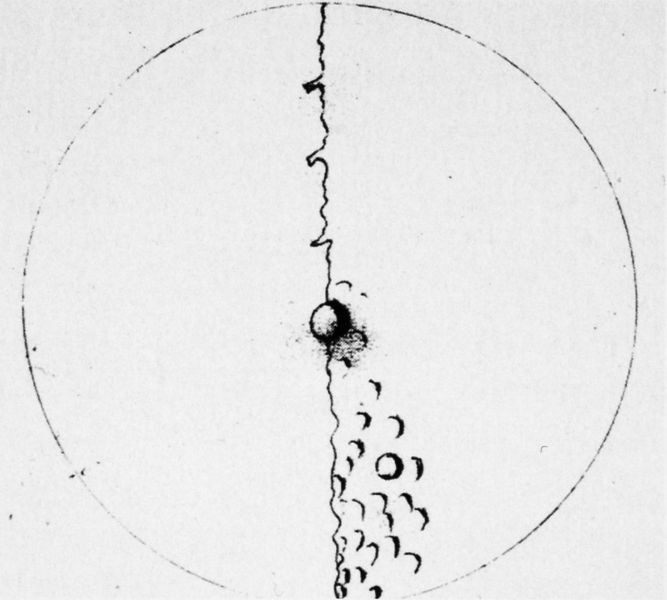
Titel: Mondphase
Künstler: Thomas Harriot
Schlagwörter: kopf, meer, schatten, wasser, weiß, bewegung, hell, licht, mitte, schwarz, zeichnung, ball, horizont, vögel, sonne, knopf, kreis, rund, papier, leere, ring, impression, punkte, tusche, mond, hälfte, linie, scheibe, druck, loch, radierung, strich, punkt, kugel, tinte, löcher, flecken, halb, struktur, zentrum, welt, tropfen, kerbe, bruch, zirkel, spalt, luna, schablone, radius, system, yinyang, radiu, radous, abstrakte zeichnung